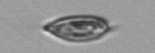
Label: Prorocentrum_triestinum